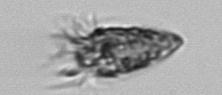
Label: Strombidium_tintinnodes